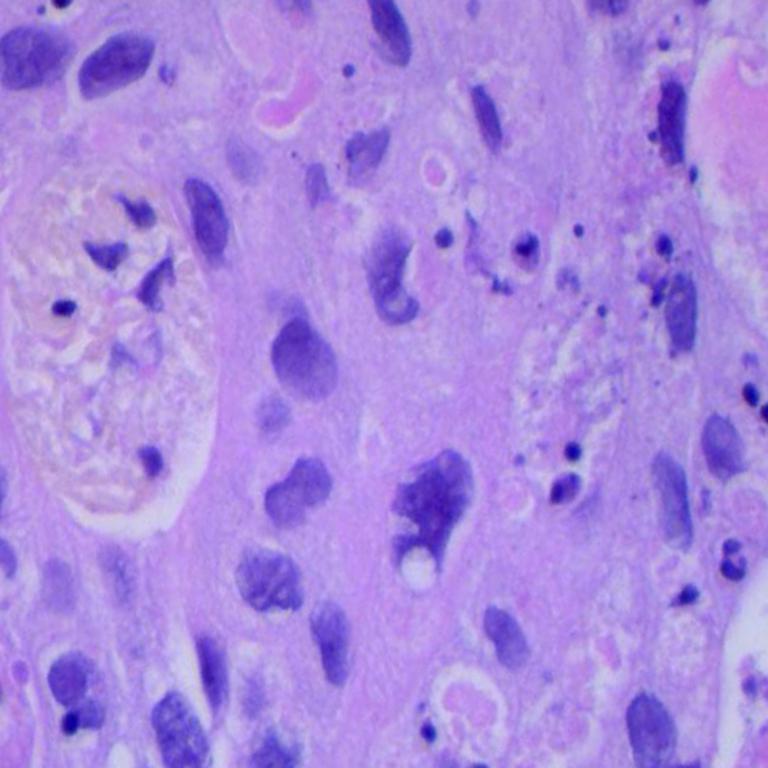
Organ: lung
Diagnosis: squamous carcinomas